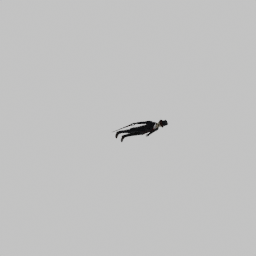
Label: people